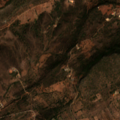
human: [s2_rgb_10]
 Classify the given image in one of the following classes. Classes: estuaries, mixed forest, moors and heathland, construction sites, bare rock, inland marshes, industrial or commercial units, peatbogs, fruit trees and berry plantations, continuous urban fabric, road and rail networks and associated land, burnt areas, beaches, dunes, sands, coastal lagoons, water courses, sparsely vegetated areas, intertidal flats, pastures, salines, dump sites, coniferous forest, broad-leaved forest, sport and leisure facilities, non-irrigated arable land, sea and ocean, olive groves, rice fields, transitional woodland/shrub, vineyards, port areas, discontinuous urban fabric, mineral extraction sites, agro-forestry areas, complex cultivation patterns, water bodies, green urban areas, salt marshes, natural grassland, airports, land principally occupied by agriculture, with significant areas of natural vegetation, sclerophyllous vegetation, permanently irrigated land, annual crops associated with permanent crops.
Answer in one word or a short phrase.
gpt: discontinuous urban fabric, fruit trees and berry plantations, annual crops associated with permanent crops, complex cultivation patterns, sclerophyllous vegetation